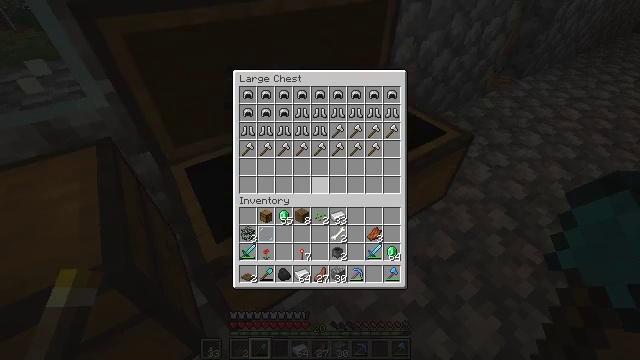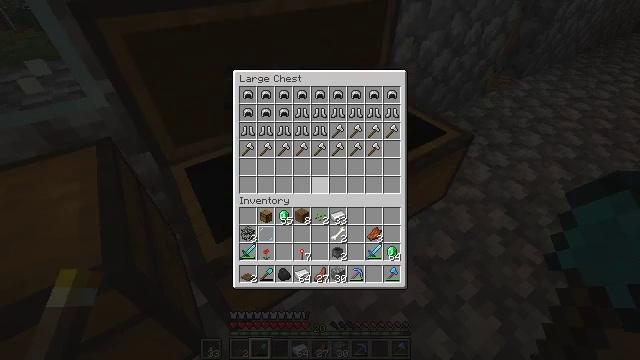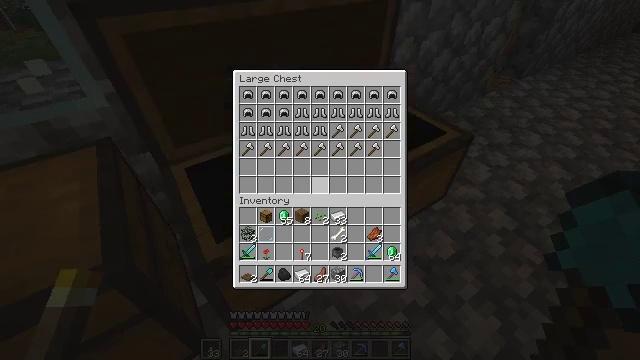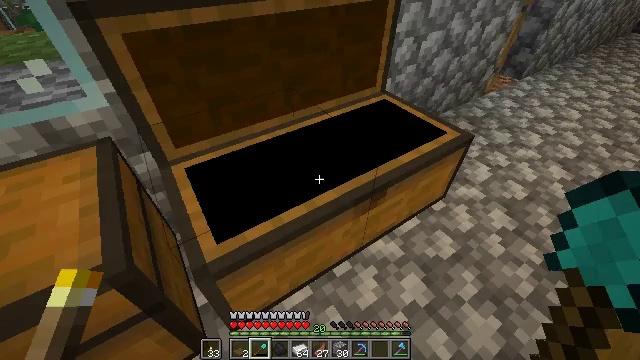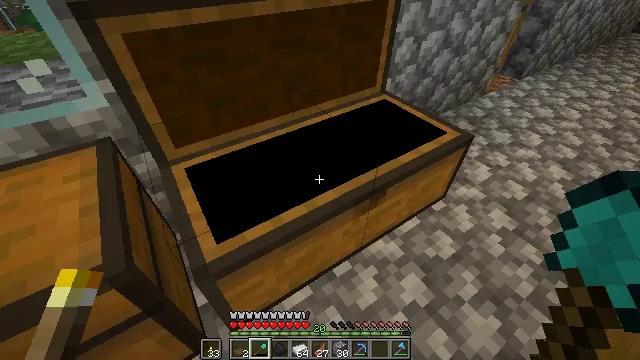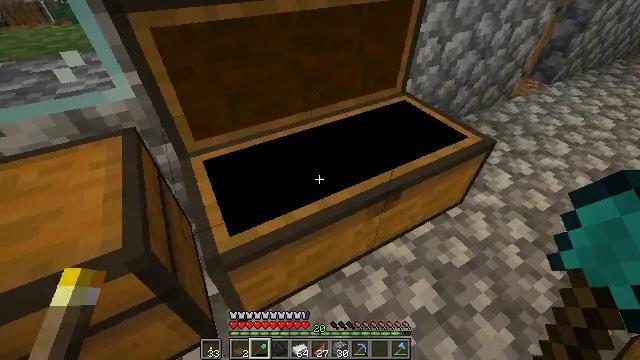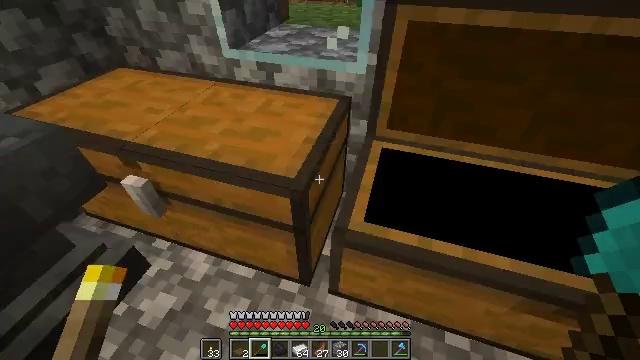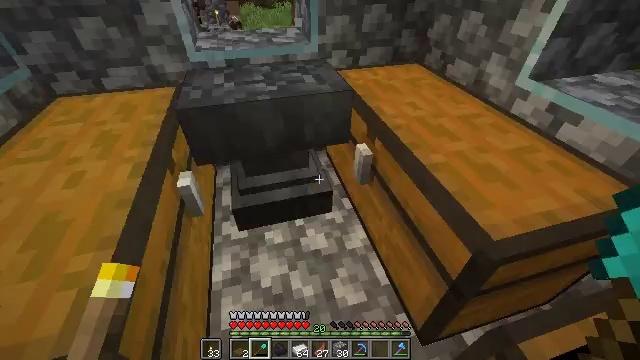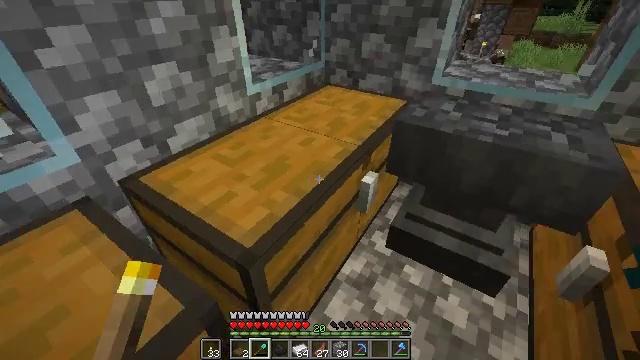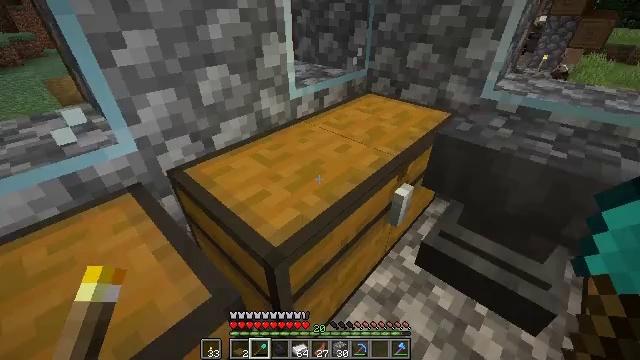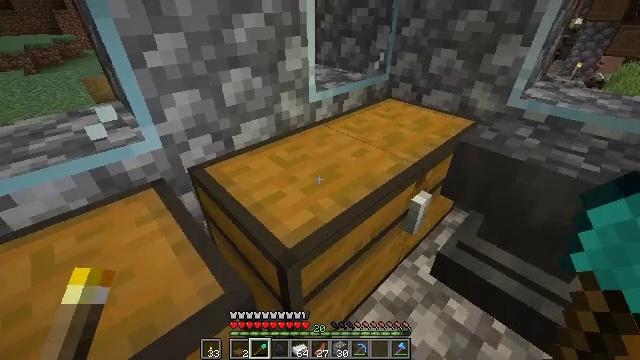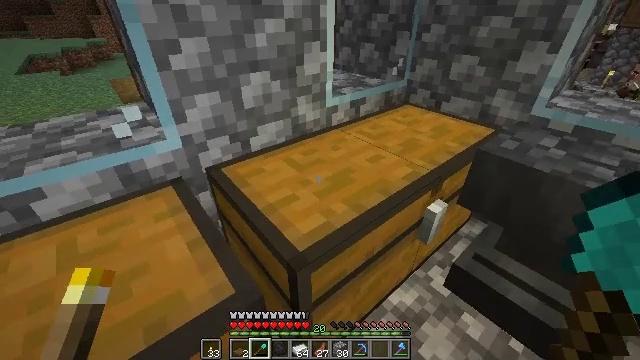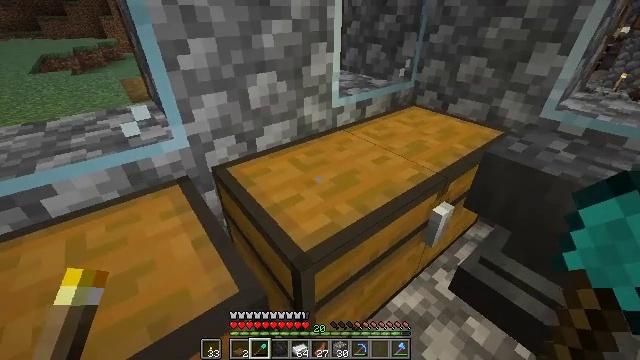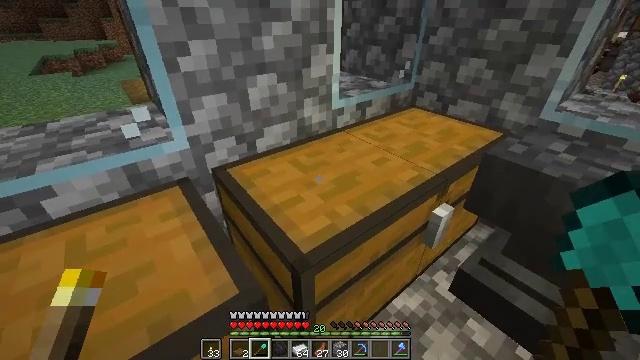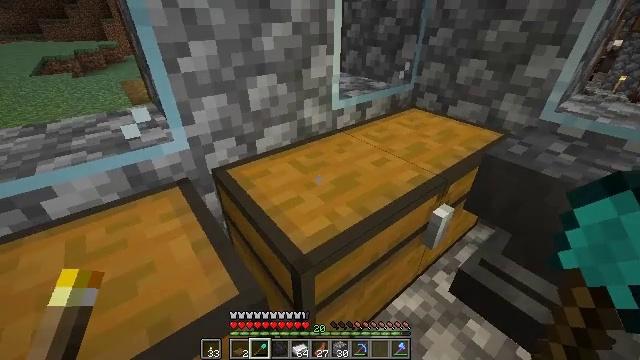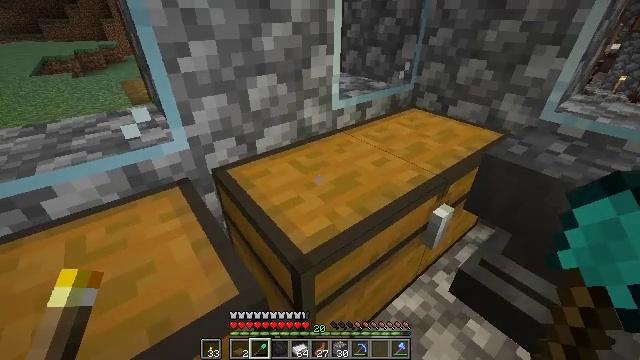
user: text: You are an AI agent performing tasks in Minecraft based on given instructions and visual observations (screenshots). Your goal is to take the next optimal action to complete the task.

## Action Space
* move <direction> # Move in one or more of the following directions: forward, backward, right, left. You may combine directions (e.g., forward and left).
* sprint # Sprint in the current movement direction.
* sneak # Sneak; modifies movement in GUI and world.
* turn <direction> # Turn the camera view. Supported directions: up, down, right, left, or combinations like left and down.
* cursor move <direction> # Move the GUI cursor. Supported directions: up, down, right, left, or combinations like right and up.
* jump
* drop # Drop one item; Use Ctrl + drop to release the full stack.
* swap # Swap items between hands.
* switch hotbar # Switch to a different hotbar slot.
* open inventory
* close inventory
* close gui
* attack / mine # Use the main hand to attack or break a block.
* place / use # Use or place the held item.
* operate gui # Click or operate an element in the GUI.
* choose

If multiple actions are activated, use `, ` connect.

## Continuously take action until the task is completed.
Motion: motion action
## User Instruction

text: Open the crafting table and craft a light gray carpet.
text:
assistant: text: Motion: no_op
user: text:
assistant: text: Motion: no_op
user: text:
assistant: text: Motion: no_op
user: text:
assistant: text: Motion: no_op
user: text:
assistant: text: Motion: turn left
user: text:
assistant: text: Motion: turn left
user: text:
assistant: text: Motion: turn left and up
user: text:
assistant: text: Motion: turn left and up
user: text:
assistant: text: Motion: turn left and up
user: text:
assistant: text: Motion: turn left
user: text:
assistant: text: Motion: turn left
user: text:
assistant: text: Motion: turn left
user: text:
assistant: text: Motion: no_op
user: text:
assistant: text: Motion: no_op
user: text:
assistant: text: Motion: no_op
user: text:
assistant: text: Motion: use / place
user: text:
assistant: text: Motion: use / place
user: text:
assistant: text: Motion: use / place
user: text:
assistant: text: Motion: no_op
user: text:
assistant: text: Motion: no_op
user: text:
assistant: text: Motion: no_op
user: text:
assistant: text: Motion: no_op
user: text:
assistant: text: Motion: no_op
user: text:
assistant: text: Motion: cursor move right
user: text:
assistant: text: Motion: cursor move right
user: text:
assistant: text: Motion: no_op
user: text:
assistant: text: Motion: no_op
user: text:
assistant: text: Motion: no_op
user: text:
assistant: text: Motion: no_op
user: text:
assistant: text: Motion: no_op